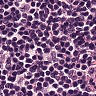
Metastatic tissue present: no